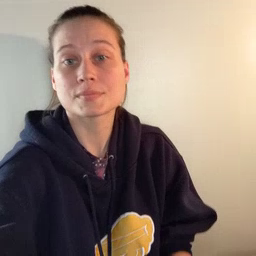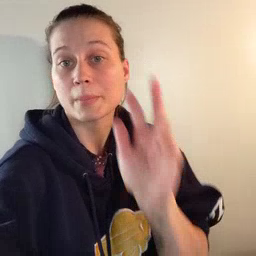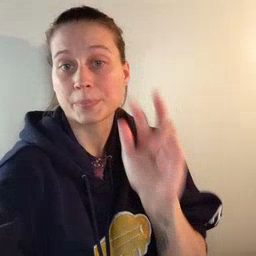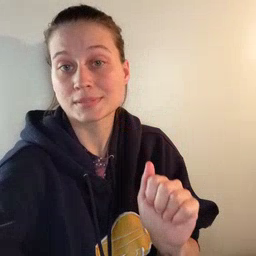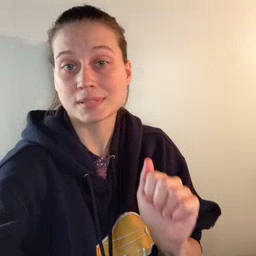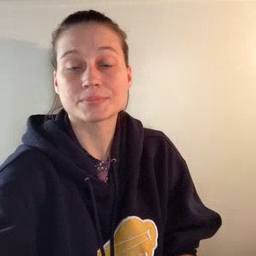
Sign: pizza